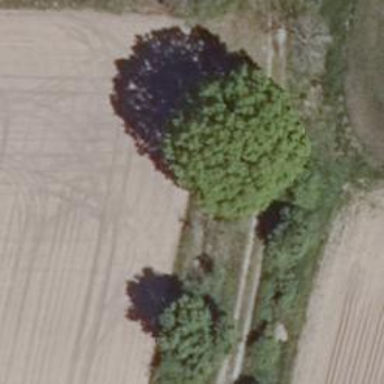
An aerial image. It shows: Row of trees in natural setting.